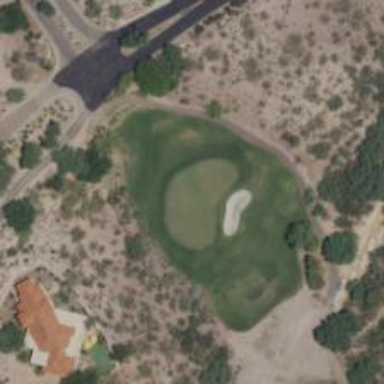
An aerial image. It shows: Golf hole.